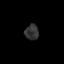
Tissue: lung
Cell type: Epithelial cells
Senescence score: 0.1977
Nuclear area (px): 208
Mean DAPI intensity: 50.668